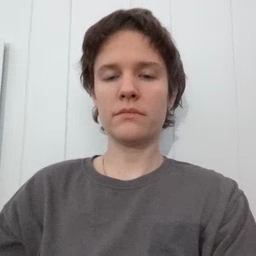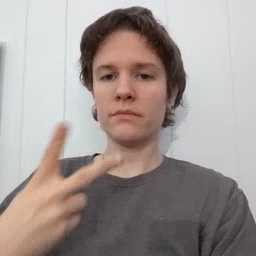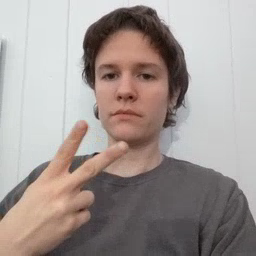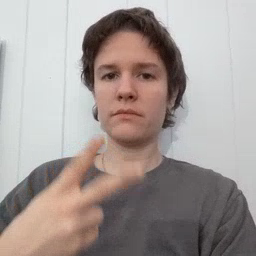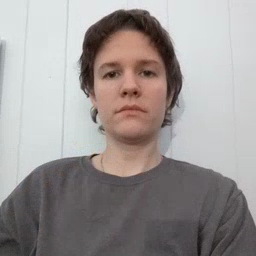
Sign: scissors